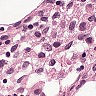
Metastatic tissue present: no